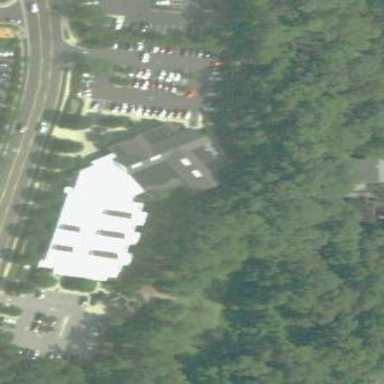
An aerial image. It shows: Library building.